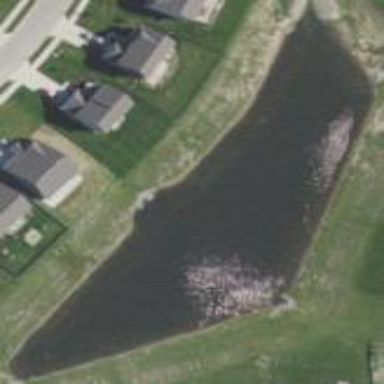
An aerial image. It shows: Pond surrounded by natural water.